An envelope spectrum derived from a bearing vibration measurement is shown; the reference markers locate BPFO, BPFI, BSF and FTF for this bearing geometry and shaft speed. Based on the visible evidence, which condition applies: normal, inner_race, outer_race, ball?
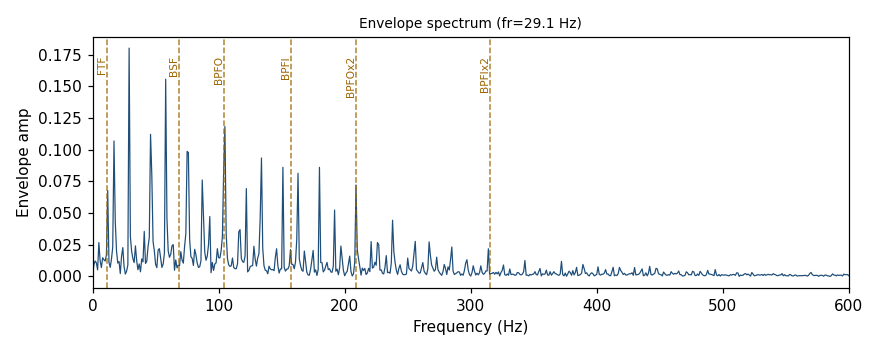
Answer: outer_race